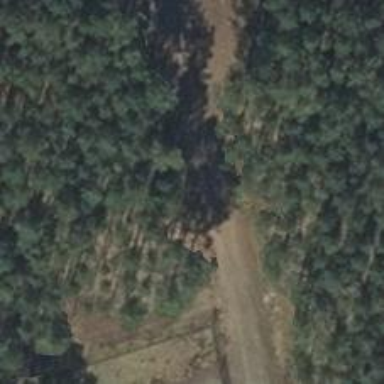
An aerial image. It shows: Gravel track with grade 2 quality.